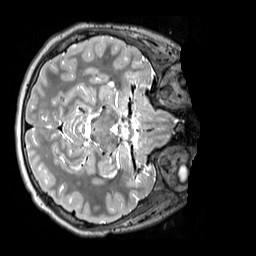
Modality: T2w
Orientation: axial
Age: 12
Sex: male
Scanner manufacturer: siemens
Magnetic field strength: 3 T
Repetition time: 3.2 s
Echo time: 0.408 s